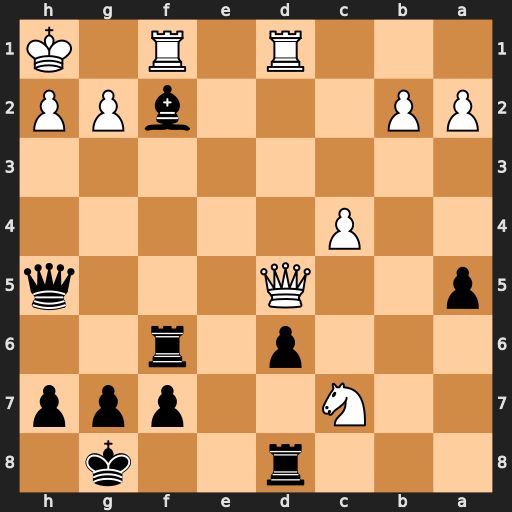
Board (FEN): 3r2k1/2N2ppp/3p1r2/p2Q3q/2P5/8/PP3bPP/3R1R1K
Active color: b
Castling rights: -
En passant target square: -
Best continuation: Qxh2+ Kxh2 Rh6+ Qh5 Rxh5#